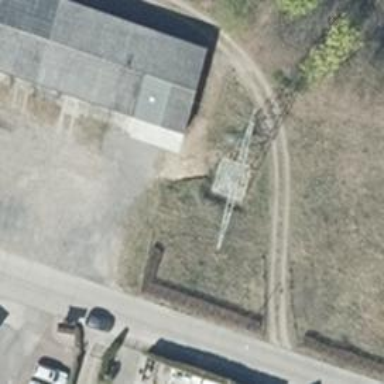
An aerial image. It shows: Power tower.